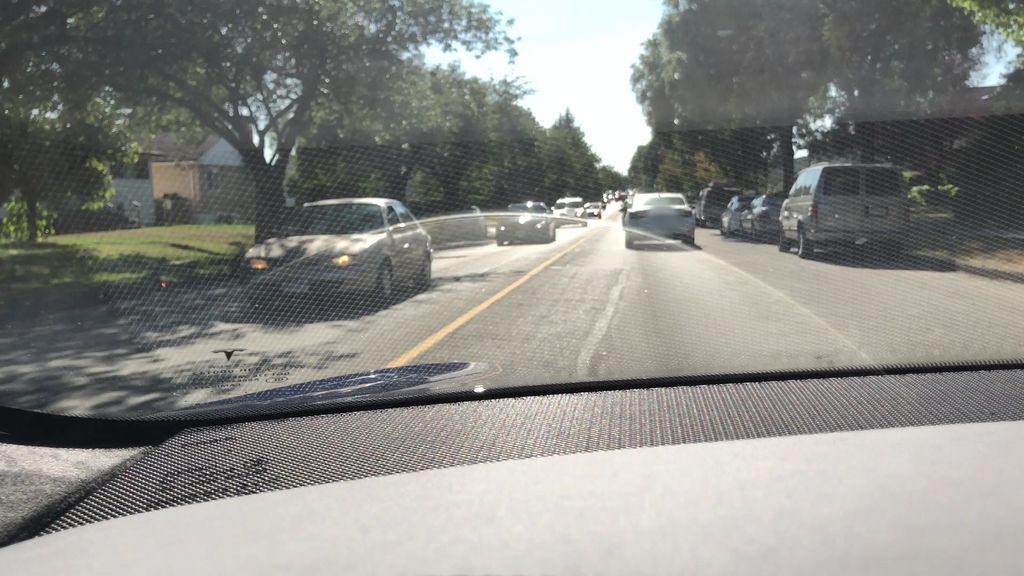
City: vancouver